Interaction volume radius: 10 \u00c5
Interaction volume height: 10 \u00c5
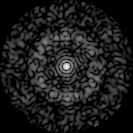
Disorder parameter: 0.8339